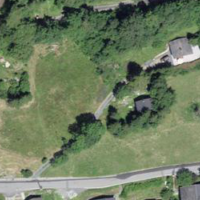
EUNIS habitat code: 44
Species observed at this site:
Geranium robertianum